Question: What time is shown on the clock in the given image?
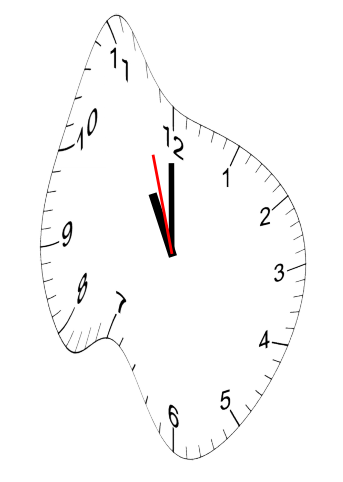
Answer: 10:59:57